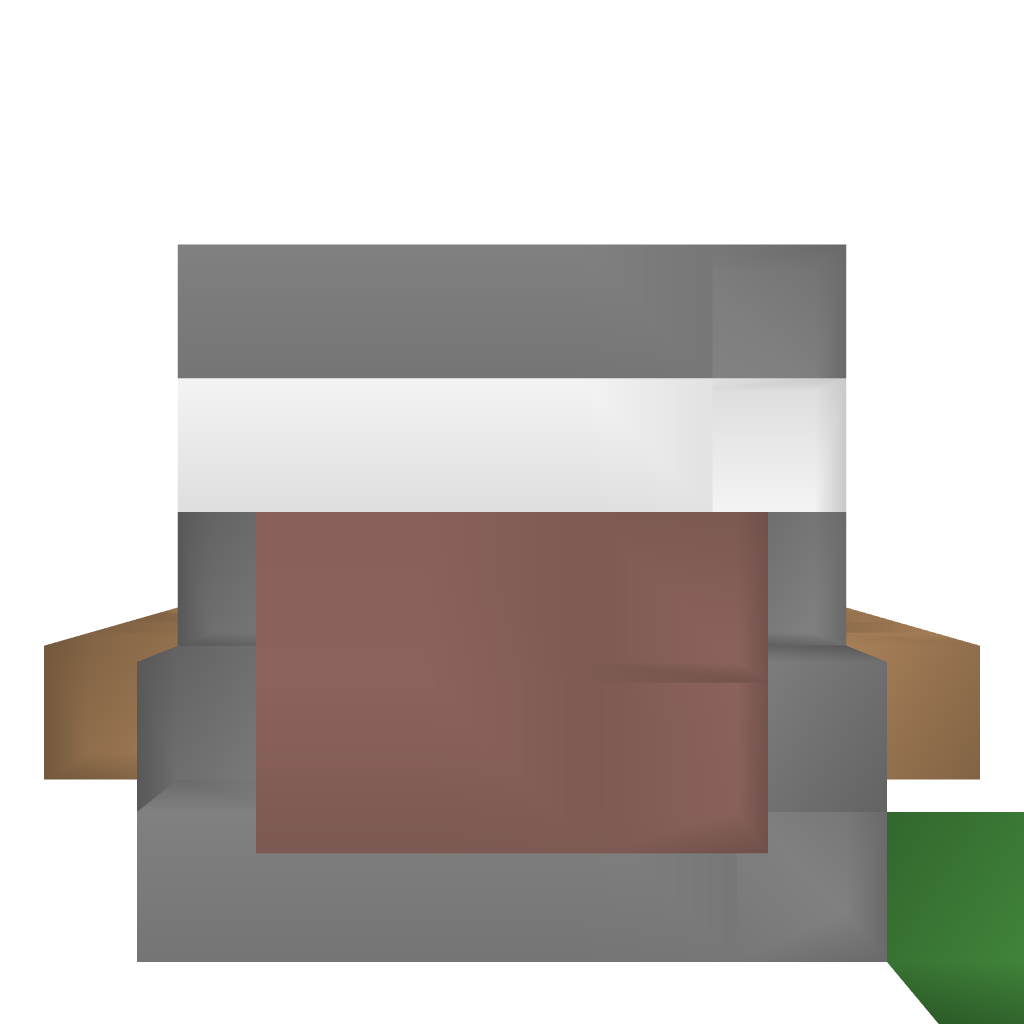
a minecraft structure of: Fk. Pz. Pfeil bad low quality